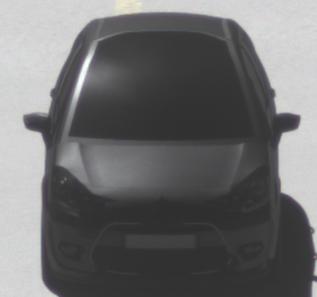
Make: Citroen
Model: C3 1.1
Detailed model: C3 (II)
Model produced from: 2010/01
Model produced until: 2012/03
Doors: 5
Color: black
Road condition: dry road
Daytime: midday
Contrast: high contrast